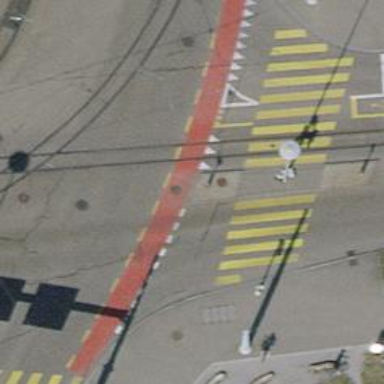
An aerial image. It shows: Tertiary road with asphalt surface and embedded tram rails. There is separate sidewalk and shared lane for cyclists on the left side.